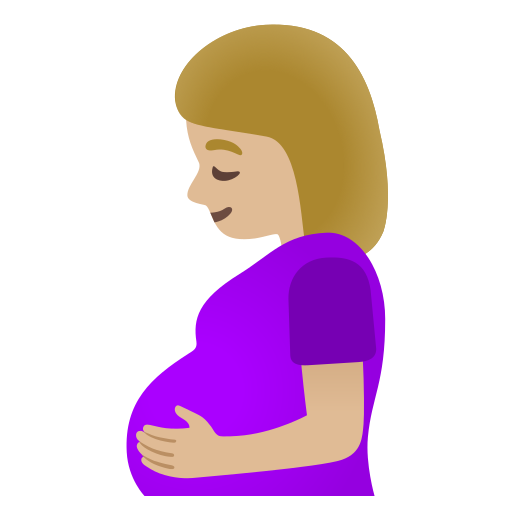
Emoji: 🤰🏼